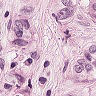
Metastatic tissue present: yes